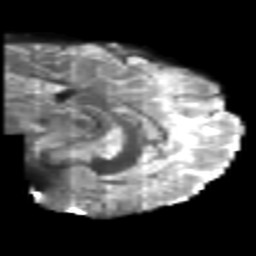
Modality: T2w
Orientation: sagittal
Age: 23
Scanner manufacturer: philips
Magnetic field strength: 3 T
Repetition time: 8.596 s
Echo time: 0.1268 s